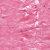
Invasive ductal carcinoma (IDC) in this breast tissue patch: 0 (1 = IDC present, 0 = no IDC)